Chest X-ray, AP view. Patient: 21 years old, sex M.
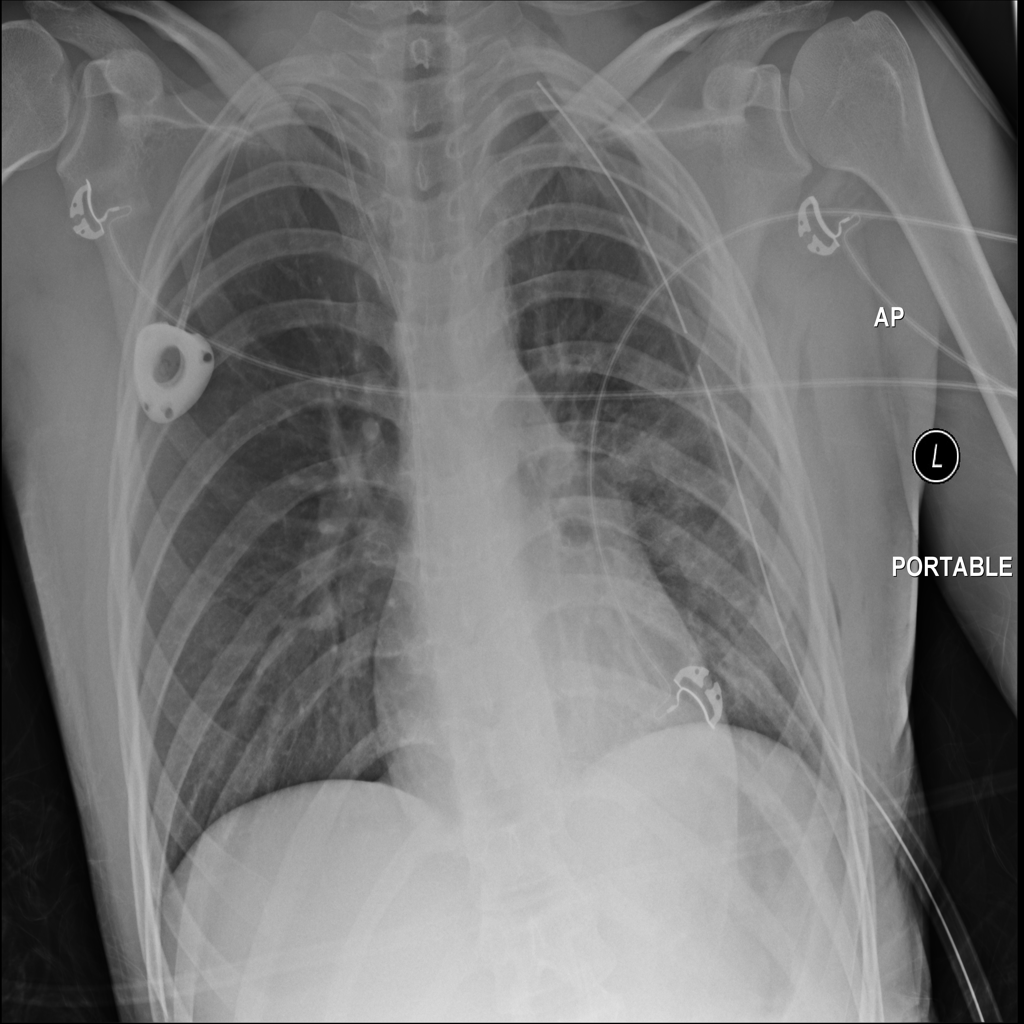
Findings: Pneumothorax